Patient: sex F, age 53
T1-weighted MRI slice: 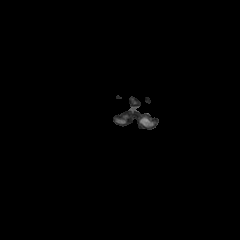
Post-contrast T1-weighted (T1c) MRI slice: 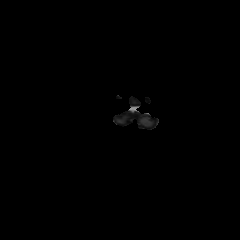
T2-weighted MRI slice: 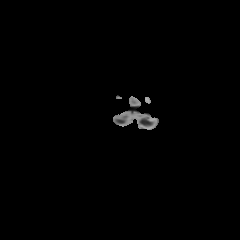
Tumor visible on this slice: no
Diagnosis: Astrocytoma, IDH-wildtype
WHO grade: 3